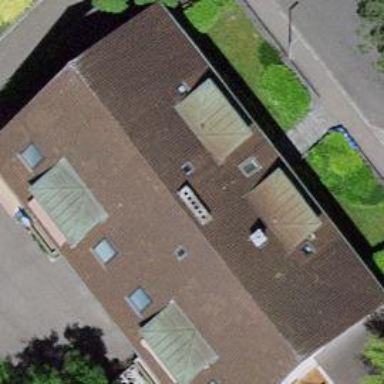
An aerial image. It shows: Part of building.